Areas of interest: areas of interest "Sport and cultural"
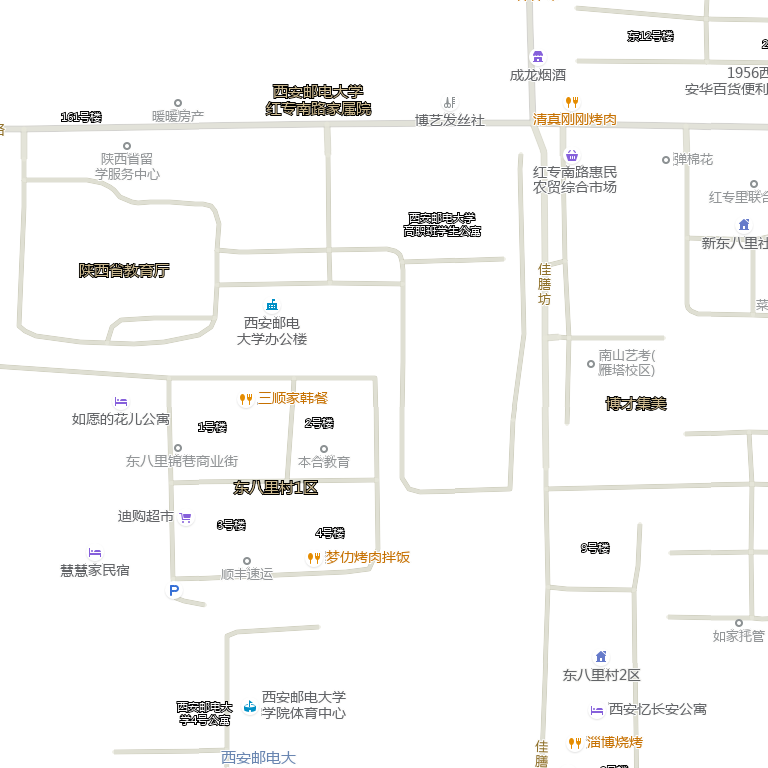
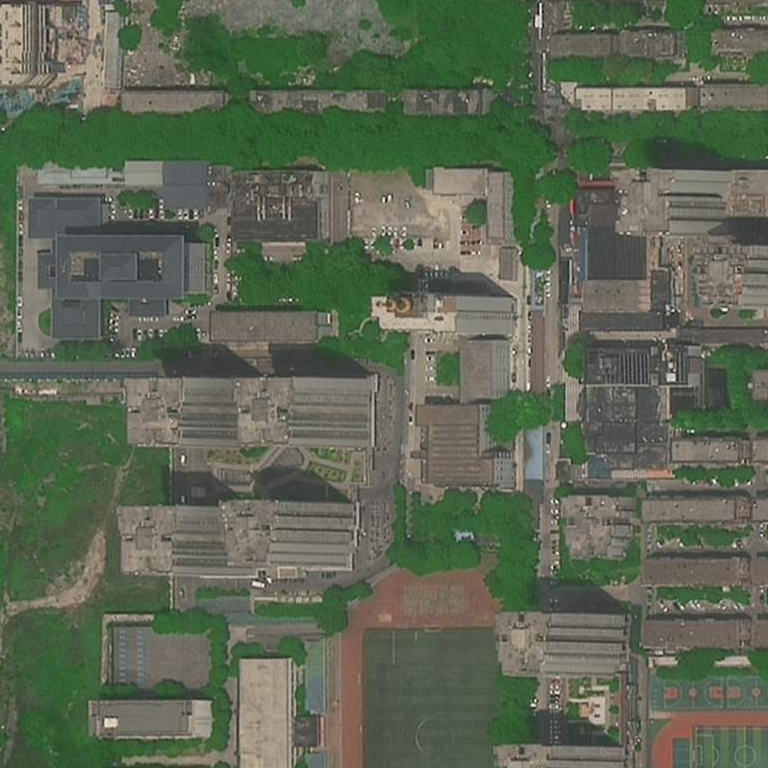